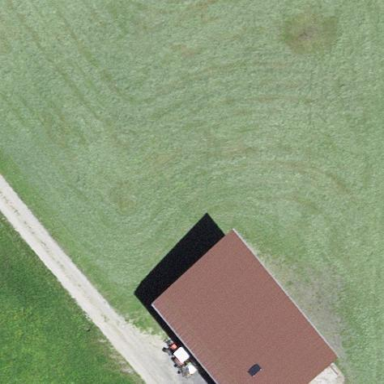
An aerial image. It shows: Shed.